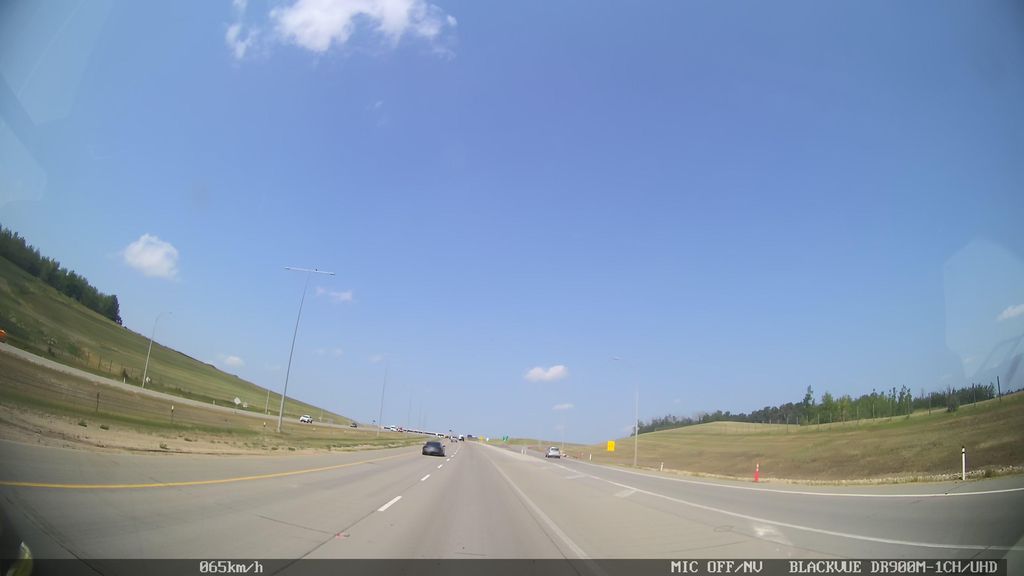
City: edmonton